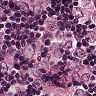
Metastatic tissue present: yes